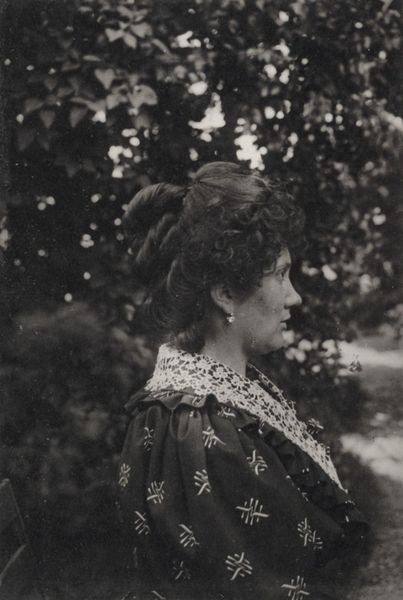
Titel: Jeanne
Künstler: Francois Emile Zola
Schlagwörter: baum, blätter, dunkel, laub, schatten, weiß, bäume, landschaft, äste, blumen, braun, brust, frau, frisur, grau, haar, kleid, licht, mund, nase, ohr, ohrring, profil, schmuck, schwarz, stirn, stuhl, blick, dame, park, weg, wiese, muster, alt, augen, bluse, falten, gesicht, kleidung, knoten, kragen, spitze, ärmel, bild, bildnis, portrait, porträt, natur, busch, auge, haare, stoff, mutter, ohrringe, spitzen, pflanzen, brustbild, kinn, krone, locken, traurig, wald, garten, dutt, lehne, bank, zopf, büste, seitenansicht, hochsteckfrisur, rüschen, foto, fotografie, photographie, gemustert, haarknoten, draußen, schwarz weiss, bürgertum, photo, schattig, spitzenkragen, frauenporträt, gewebe, textil, fotographie, aufnahme, unterlippe, rüschchen, s/w, stoffmuster, halbbild, industrielle revolution, fraunporträt, um1900, ekleid, nmund, eärmel